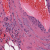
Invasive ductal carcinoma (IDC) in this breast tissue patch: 0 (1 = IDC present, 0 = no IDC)